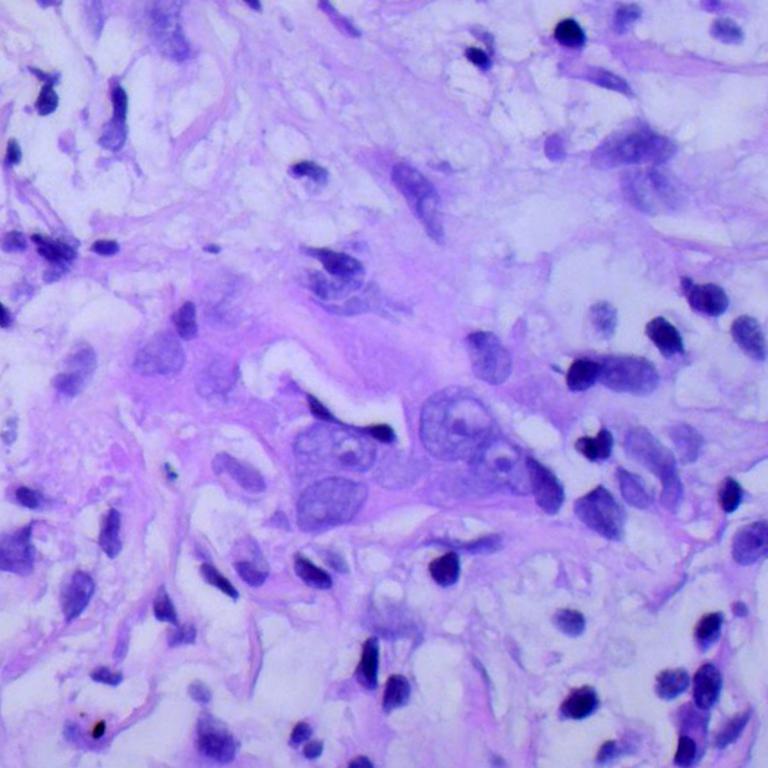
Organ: lung
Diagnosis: adenocarcinomas